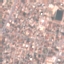
Land use / land cover: Residential